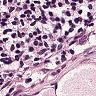
Metastatic tissue present: no